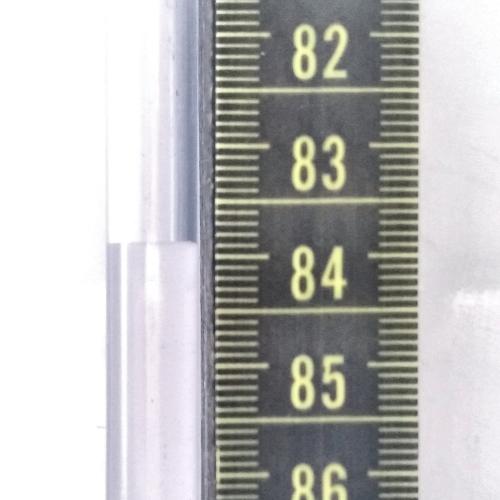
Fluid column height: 83.9 cm